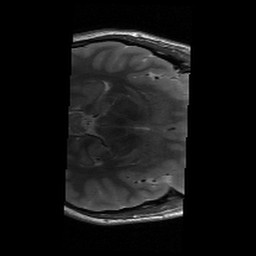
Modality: T2w
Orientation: axial
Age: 23
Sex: female
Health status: healthy
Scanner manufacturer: siemens
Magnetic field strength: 3 T
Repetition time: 6 s
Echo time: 0.064 s